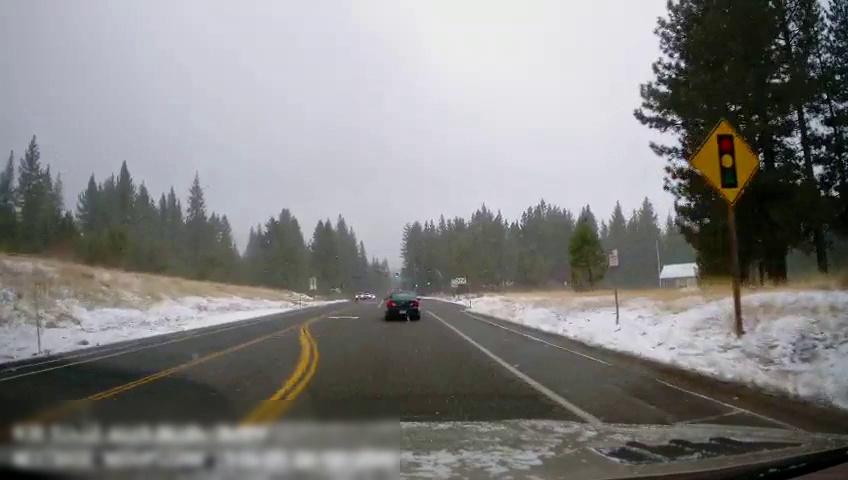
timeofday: Day
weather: Snowy
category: Drivable Space
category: Vehicles | Car
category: Lanes | Opposite Lane
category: Lanes | Opposite Lane
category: Lanes | Opposite Lane
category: Lanes | Opposite Lane
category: Lanes | Opposite Lane
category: Lanes | Opposite Lane
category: Lanes | Current Lane
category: Lanes | Alternate Lane
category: Traffic | Signs
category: Traffic | Signs
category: Traffic | Signs